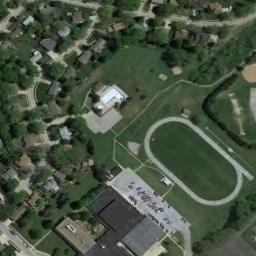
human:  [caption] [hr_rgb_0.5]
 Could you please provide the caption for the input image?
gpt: There are numerous trees near the ground track field .

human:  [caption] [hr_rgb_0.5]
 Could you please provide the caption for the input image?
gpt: The ground track field is surrounded by some trees and houses arranged neatly and a parking lot is next to the ground track field .

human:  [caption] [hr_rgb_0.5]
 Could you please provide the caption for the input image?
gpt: The track in the field is not colored .

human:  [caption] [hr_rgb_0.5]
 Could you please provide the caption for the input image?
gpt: Track and field are built on the lawn, Next to residential areas and vegetation .

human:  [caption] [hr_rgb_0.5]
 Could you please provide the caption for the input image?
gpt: There are green lawns around the ground track field with a white track .